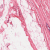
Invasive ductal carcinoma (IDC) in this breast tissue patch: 0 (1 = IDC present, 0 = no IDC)